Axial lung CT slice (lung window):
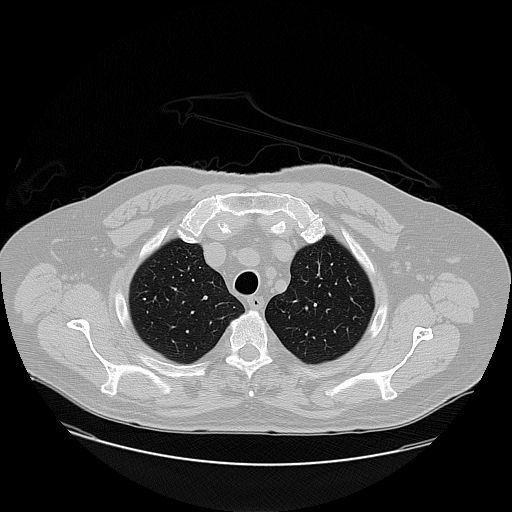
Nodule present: no